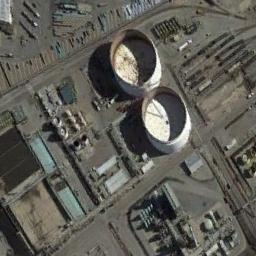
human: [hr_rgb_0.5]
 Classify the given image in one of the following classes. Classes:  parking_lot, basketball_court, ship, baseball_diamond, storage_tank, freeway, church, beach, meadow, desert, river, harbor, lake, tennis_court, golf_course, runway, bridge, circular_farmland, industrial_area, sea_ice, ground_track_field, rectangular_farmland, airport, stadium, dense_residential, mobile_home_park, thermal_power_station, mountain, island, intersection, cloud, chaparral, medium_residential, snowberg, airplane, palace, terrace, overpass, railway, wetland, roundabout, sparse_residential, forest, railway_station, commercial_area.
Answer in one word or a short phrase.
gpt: storage_tank